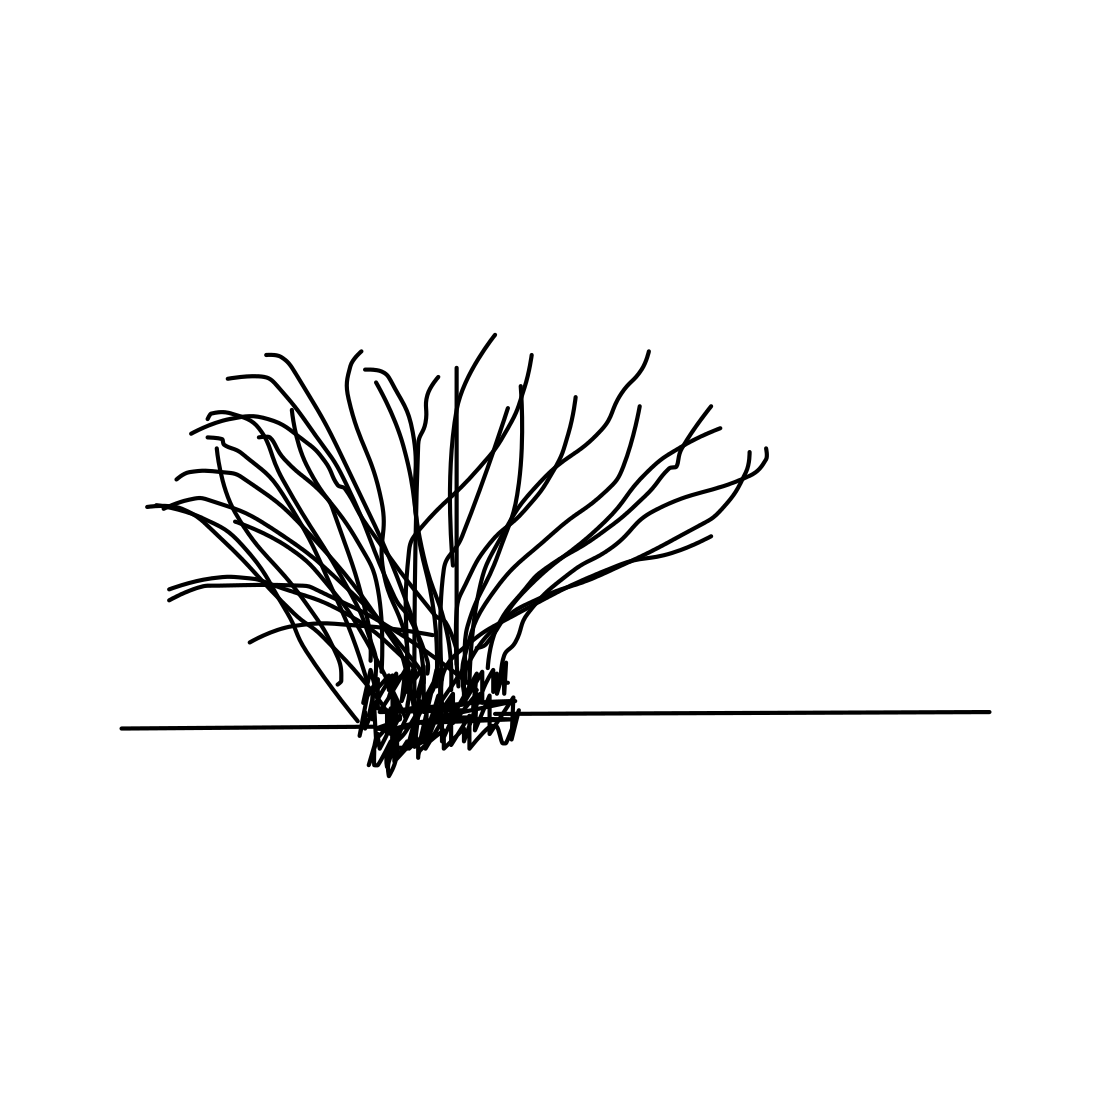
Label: bush